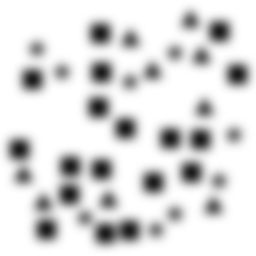
Squares: 18
Triangles: 9
Stars: 9
Total shapes: 36